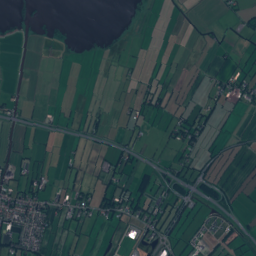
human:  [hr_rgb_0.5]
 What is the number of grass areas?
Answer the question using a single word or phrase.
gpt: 323

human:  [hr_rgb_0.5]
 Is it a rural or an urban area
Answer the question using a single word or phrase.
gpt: urban

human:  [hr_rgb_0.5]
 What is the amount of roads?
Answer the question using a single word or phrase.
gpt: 192

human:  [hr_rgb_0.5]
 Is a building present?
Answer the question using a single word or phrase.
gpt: yes

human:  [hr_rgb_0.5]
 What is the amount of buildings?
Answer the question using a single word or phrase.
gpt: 969

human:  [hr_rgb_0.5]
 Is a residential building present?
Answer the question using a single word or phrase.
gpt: yes

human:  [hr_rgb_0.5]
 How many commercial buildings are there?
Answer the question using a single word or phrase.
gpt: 8

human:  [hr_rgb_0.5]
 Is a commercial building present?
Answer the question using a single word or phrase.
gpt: yes

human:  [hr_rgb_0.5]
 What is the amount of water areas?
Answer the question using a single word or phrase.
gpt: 40

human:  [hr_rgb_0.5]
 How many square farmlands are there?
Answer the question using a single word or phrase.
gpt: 0

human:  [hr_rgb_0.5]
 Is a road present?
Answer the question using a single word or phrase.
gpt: yes

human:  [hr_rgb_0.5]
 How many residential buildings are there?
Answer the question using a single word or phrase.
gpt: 935

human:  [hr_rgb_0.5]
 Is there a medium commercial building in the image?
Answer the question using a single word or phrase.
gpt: yes

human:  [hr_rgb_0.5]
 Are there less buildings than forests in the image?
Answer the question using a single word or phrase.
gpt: no

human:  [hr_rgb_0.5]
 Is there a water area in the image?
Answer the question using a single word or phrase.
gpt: yes

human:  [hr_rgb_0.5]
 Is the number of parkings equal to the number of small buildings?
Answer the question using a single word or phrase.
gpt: no

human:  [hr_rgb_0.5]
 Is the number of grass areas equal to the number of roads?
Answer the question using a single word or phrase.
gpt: no

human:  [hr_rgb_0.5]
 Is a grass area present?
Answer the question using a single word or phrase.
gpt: yes

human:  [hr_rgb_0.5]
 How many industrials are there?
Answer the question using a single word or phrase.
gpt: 2

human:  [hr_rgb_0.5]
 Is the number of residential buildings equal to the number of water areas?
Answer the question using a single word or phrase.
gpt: no

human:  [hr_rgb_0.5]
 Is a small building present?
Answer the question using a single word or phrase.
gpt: yes

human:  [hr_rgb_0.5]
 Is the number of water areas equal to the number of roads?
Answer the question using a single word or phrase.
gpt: no

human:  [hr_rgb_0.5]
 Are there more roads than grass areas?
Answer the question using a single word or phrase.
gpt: no

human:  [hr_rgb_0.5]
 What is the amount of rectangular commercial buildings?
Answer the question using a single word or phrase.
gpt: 1

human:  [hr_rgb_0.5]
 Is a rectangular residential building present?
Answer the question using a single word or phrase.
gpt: yes

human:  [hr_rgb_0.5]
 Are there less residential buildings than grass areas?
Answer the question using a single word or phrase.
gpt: no

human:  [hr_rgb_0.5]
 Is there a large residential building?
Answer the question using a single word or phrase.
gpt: no

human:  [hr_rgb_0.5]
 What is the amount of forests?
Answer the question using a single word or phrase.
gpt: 40

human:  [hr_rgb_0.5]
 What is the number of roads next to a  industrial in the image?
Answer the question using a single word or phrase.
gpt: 88

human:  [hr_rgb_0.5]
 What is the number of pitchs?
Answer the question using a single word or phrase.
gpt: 5

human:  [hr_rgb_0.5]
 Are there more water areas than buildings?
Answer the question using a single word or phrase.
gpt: no

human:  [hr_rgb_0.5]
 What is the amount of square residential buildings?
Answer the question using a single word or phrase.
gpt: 4

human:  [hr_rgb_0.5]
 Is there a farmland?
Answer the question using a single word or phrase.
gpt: yes

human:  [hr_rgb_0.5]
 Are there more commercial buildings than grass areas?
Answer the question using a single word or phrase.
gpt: no

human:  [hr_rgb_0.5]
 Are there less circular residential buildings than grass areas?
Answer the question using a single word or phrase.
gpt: yes

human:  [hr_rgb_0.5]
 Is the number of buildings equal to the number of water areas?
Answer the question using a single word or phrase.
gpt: no

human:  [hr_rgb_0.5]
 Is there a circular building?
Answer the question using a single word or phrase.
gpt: yes

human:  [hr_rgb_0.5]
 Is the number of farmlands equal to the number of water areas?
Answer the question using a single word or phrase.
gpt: no

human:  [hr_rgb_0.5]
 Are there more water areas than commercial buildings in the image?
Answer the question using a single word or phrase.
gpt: yes

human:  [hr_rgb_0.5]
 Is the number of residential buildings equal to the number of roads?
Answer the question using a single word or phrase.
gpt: no

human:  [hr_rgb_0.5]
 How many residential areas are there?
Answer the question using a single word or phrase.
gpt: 3

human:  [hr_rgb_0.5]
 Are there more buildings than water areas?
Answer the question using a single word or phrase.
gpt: yes

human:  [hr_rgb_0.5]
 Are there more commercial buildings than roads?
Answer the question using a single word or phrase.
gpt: no

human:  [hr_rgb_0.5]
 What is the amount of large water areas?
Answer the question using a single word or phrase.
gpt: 10

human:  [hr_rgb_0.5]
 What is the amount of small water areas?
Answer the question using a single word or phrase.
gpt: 25

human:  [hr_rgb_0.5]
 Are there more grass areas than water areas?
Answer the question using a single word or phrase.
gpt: yes

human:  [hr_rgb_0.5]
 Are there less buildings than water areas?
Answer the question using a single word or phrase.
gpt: no

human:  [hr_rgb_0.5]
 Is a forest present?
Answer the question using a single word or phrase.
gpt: yes

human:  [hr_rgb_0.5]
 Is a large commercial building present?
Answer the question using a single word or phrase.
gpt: yes

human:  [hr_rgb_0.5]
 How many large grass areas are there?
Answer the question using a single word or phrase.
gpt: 259

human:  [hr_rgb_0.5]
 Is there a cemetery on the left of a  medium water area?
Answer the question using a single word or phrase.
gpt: yes

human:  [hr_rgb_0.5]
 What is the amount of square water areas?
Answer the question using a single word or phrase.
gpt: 2

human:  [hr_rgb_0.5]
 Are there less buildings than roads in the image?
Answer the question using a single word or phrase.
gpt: no

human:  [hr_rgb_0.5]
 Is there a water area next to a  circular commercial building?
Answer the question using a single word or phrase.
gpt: no

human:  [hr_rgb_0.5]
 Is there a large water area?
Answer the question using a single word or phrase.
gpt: yes

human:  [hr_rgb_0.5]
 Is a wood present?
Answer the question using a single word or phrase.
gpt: yes

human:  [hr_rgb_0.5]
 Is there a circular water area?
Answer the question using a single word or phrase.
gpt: yes

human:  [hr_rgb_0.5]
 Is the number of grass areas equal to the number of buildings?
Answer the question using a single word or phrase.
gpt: no

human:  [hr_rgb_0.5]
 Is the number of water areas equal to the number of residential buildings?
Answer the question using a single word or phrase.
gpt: no

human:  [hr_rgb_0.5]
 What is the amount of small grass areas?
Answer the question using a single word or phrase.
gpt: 28

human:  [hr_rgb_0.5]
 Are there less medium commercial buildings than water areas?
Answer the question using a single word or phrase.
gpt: yes

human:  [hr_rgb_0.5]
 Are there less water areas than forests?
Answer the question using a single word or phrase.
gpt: no

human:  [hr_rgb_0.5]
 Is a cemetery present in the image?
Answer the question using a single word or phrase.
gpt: yes

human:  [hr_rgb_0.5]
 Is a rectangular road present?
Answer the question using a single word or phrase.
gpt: no